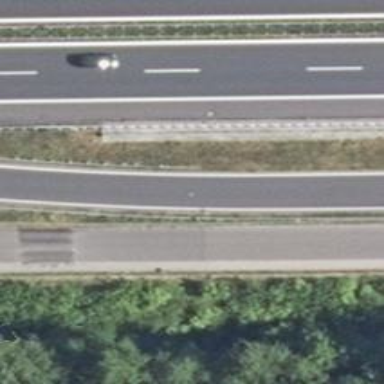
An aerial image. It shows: Motorway trunk link.